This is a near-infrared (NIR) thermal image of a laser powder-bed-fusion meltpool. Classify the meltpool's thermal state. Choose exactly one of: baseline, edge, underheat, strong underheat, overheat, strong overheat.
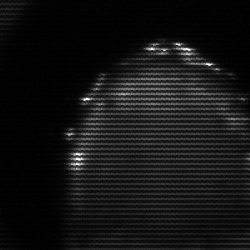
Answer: edge